Field crop: maize
Growth stage: 1
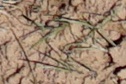
Species: lolium